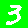
Digit: 3